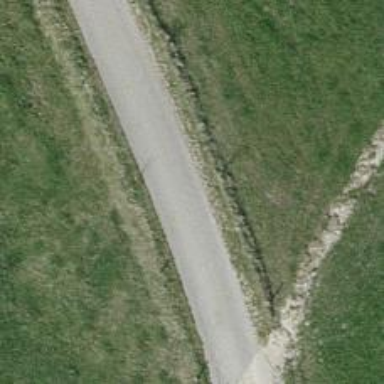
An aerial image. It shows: Paved track with grade1 quality.